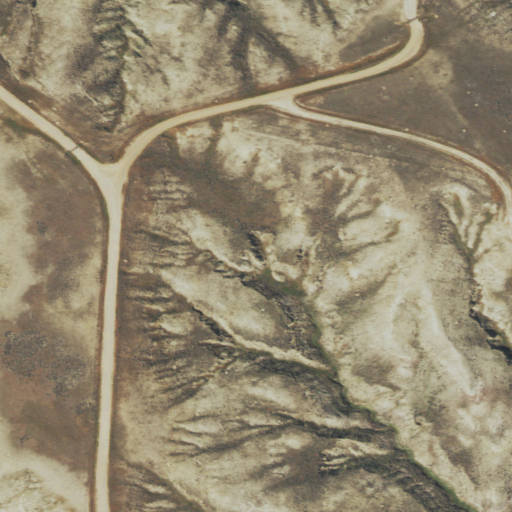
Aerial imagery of mountain in Wyoming named Table Mountain containing grassland and shrub